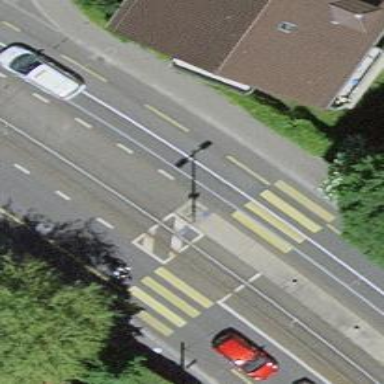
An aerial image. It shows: Tram level crossing on railway.